Question: I would like to add hover actions to a ListViewItem, but it seems that in the ListViewItem.DataTemplate the "PointerOver" state is not triggered.
I was creating a custom ItemContainerStyle but in this style, I can just set specific properties related to the TargetType 'ListViewItem'. In my case, I would like to have a button which is only visible, when the user hover over the item.

I want to use the VisualStateManager, but maybe I havn't understood the concept behind styles, templates and user interaction with bindings in between.
Are there good references/documentation for this?
Thank you in advance
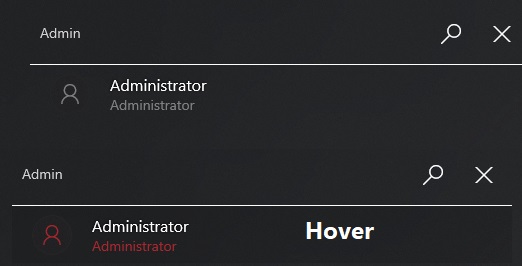
Answer: [UWP][VisualState] Custom ListViewItem hover presentation
For your requirement, the better way is
<URL> to edit the property witin 'DataTempate'. For the detail please refer the following code.
'''
<ListView x:Name="MyListView">
<ListView.ItemTemplate>
<DataTemplate>
<Grid Name="GridPanel">
<Grid.ColumnDefinitions>
<ColumnDefinition Width="auto" />
<ColumnDefinition Width="auto" />
</Grid.ColumnDefinitions>
<TextBlock x:Name="InfoTextBlock" Text="{Binding}" />
<TextBlock
x:Name="FlagTextBlock"
Grid.Column="1"
Text="Hover"
Visibility="Collapsed"
>
<Interactivity:Interaction.Behaviors>
<Interactions:EventTriggerBehavior EventName="PointerEntered" SourceObject="{Binding ElementName=GridPanel}">
<Interactions:ChangePropertyAction
PropertyName="Visibility"
TargetObject="{Binding ElementName=FlagTextBlock}"
Value="Visible"
/>
<Interactions:ChangePropertyAction
PropertyName="Foreground"
TargetObject="{Binding ElementName=InfoTextBlock}"
Value="Red"
/>
</Interactions:EventTriggerBehavior>
<Interactions:EventTriggerBehavior EventName="PointerExited" SourceObject="{Binding ElementName=GridPanel}">
<Interactions:ChangePropertyAction
PropertyName="Visibility"
TargetObject="{Binding ElementName=FlagTextBlock}"
Value="Collapsed"
/>
<Interactions:ChangePropertyAction
PropertyName="Foreground"
TargetObject="{Binding ElementName=InfoTextBlock}"
Value="Black"
/>
</Interactions:EventTriggerBehavior>
</Interactivity:Interaction.Behaviors>
</TextBlock>
</Grid>
</DataTemplate>
</ListView.ItemTemplate>
<x:String>Hello Test</x:String>
<x:String>Hello Test</x:String>
<x:String>Hello Test</x:String>
</ListView>
'''